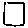
Label: square